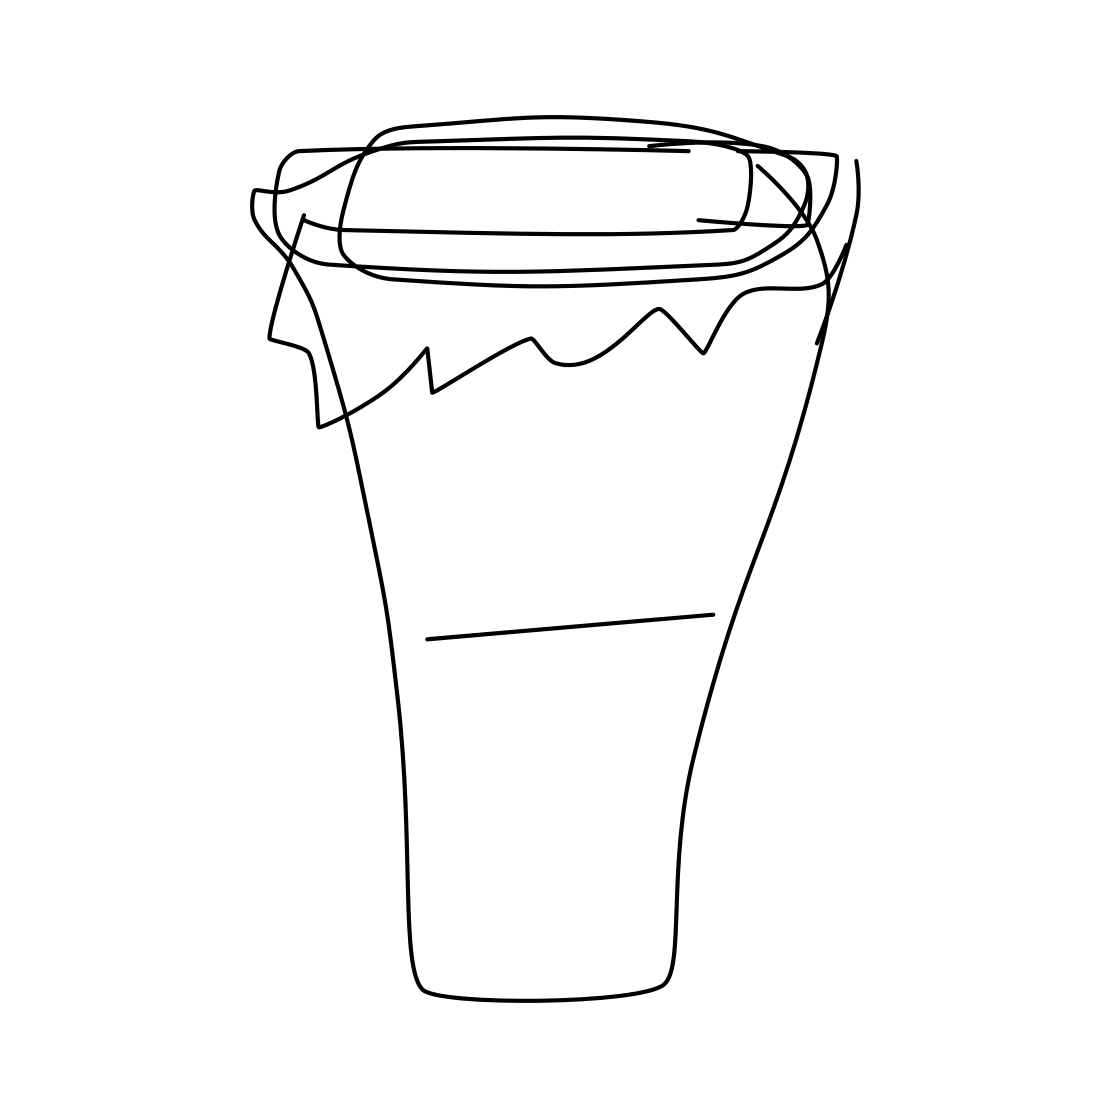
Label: wineglass